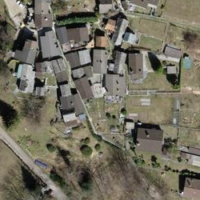
EUNIS habitat code: 41
Species observed at this site:
Pilosella officinarum